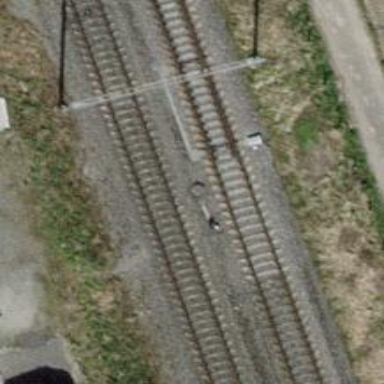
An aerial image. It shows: Railway switch.